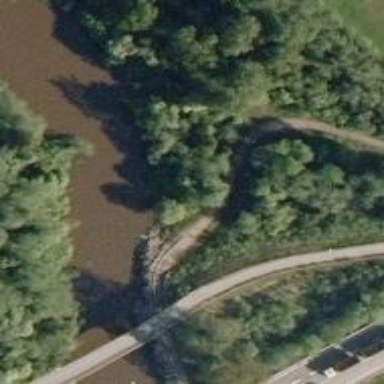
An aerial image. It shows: Path designated as whitewater portage way.